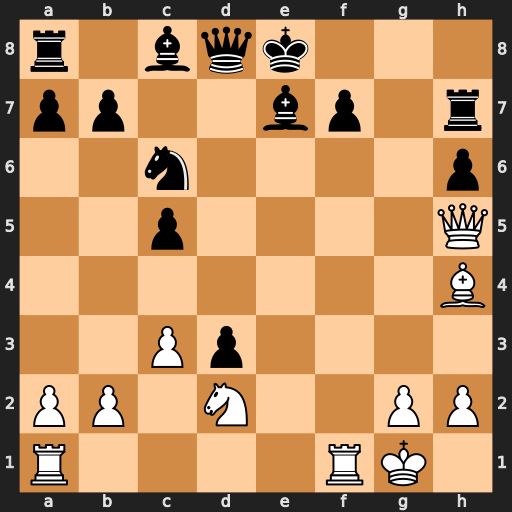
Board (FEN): r1bqk3/pp2bp1r/2n4p/2p4Q/7B/2Pp4/PP1N2PP/R4RK1
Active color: w
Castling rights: q
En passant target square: -
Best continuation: Rae1 Kf8 Qg6 Rg7 Qxh6 Kg8 Rxe7